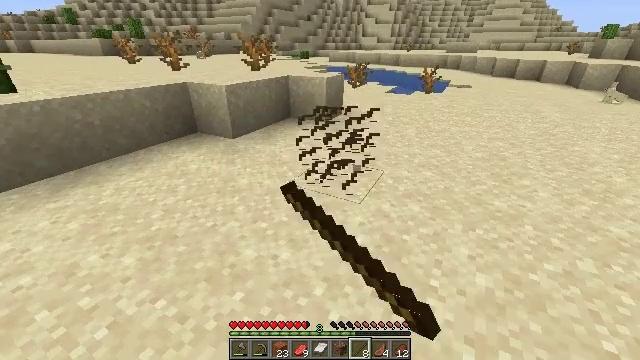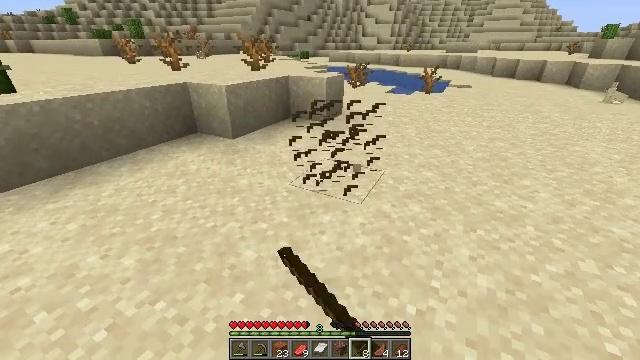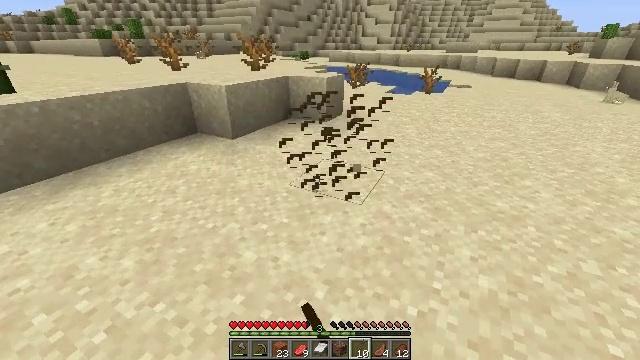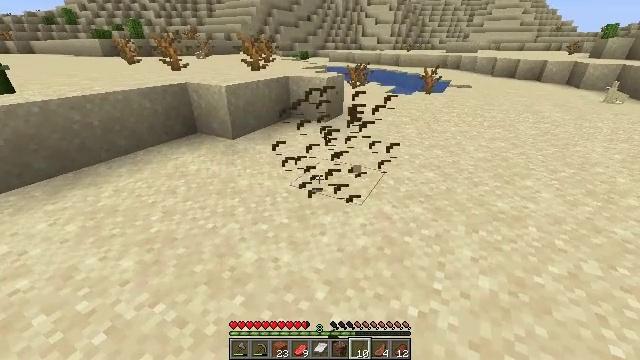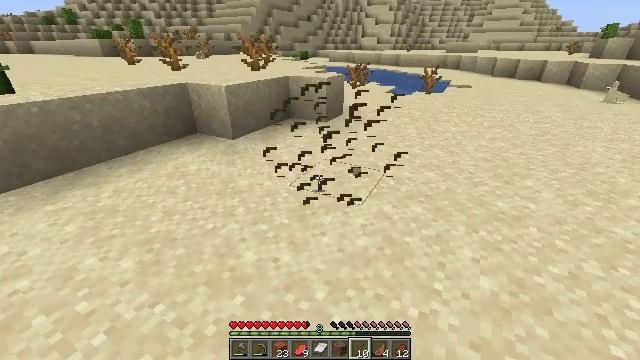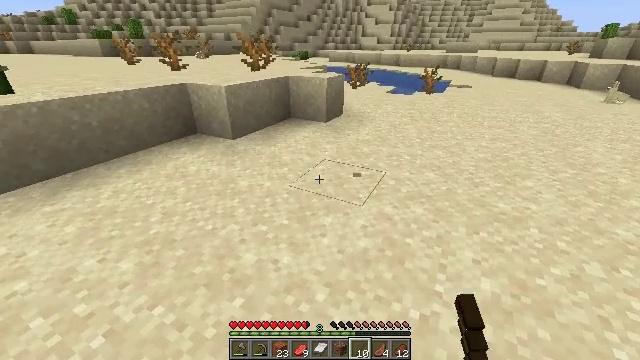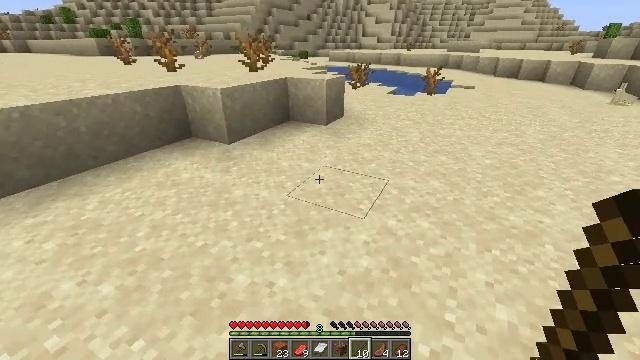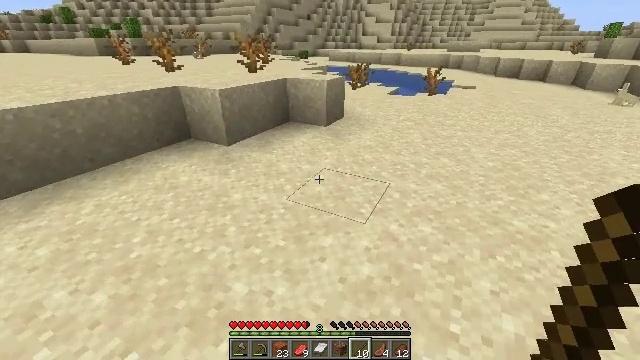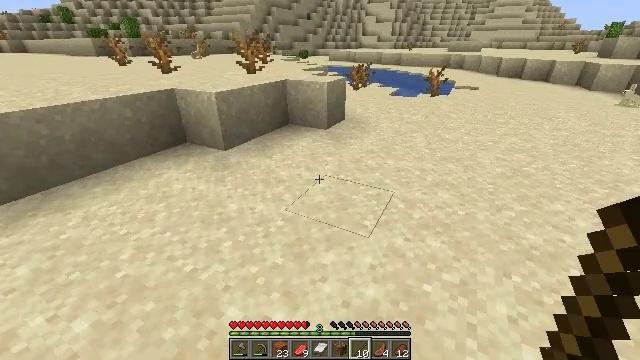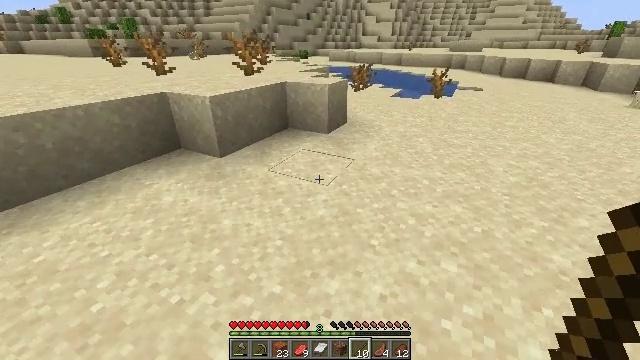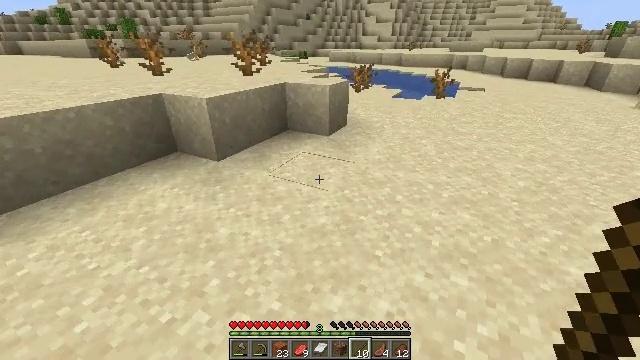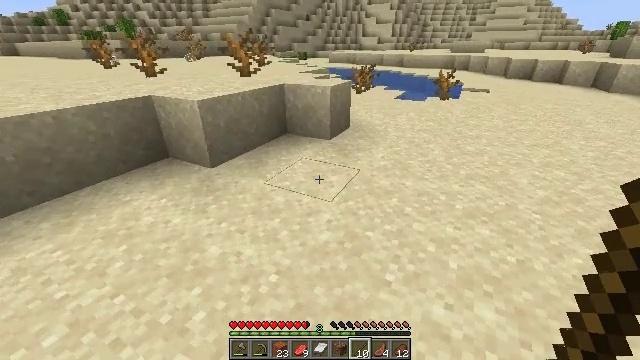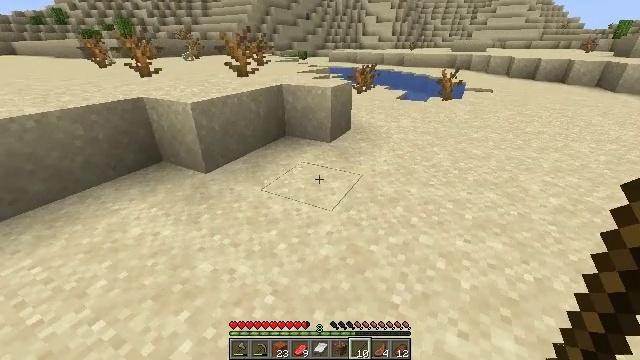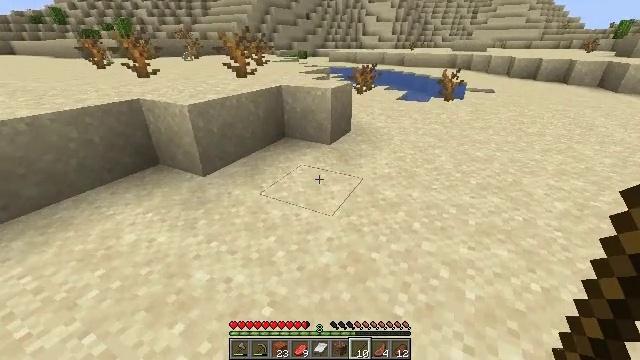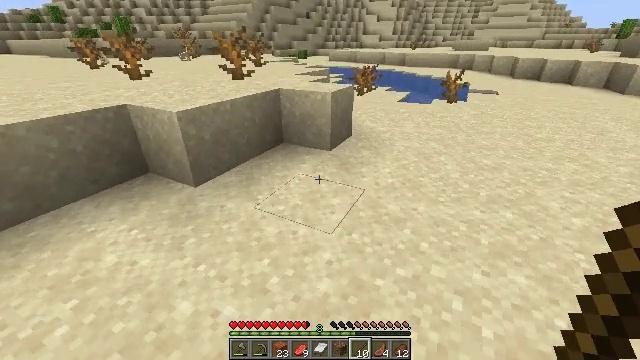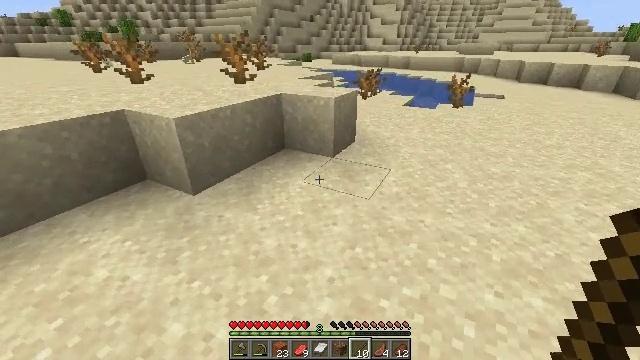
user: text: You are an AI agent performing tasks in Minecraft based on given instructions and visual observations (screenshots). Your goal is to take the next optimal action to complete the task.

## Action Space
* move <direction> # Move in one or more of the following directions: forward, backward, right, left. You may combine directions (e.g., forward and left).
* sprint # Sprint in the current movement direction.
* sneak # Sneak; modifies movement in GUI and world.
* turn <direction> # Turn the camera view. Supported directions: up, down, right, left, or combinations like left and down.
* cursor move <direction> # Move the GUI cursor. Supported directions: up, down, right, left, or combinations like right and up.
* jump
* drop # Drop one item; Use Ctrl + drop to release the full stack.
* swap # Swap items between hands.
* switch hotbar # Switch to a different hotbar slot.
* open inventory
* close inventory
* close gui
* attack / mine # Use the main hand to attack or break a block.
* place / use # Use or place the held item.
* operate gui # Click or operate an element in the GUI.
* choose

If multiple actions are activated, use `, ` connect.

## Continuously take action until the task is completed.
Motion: motion action
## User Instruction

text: Break the dead bush for sticks.
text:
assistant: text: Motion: no_op
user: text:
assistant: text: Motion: no_op
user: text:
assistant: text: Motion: no_op
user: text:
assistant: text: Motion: no_op
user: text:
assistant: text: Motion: move forward
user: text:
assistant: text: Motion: move forward
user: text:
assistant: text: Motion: move forward
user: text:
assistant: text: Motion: move forward
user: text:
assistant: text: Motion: move forward
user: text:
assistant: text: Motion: move forward
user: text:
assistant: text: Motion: move forward
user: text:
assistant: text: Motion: move forward
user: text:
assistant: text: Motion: move forward
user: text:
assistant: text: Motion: move forward
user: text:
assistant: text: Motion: move forward
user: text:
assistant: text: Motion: move forward, turn left and up
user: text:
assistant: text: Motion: move forward, turn left
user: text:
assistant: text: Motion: move forward, turn left
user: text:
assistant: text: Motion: move forward, turn left
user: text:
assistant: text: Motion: move forward
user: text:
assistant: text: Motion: move forward, sprint, turn left
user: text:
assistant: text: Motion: move forward, sprint, turn left
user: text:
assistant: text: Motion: move forward, sprint
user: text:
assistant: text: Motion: move forward, sprint, jump
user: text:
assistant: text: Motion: move forward, jump
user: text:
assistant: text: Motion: move forward, jump
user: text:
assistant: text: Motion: move forward, attack / mine, jump
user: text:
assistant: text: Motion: move forward, turn left and down, attack / mine
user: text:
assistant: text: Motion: move forward, attack / mine
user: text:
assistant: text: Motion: move forward